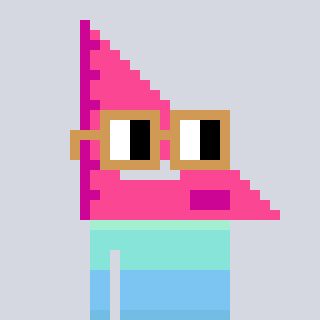
a pixel art character with square brown glasses, a squadron ruler-shaped head and a orange-colored body on a cool background